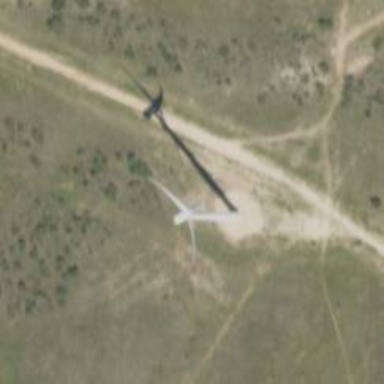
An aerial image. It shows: Wind generator using horizontal axis wind turbines.